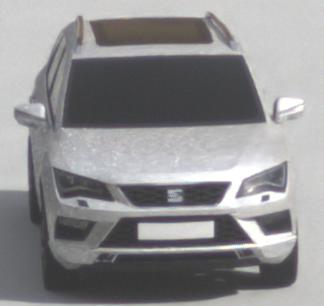
Make: SEAT
Model: Ateca 1.0 TSI Ecomotive
Detailed model: Ateca (5FP)
Model produced from: 2016/08
Model produced until: 2018/08
Doors: 5
Color: white
Road condition: dry road
Daytime: morning or afternoon
Contrast: low contrast